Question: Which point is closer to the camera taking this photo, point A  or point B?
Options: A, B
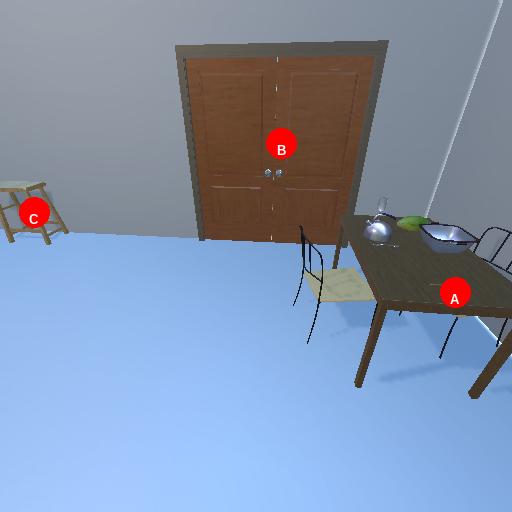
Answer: A